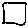
Label: square